Question: I'm trying to create and Odata endpoint but I'm getting this error whenever I try and perform any queries involving dates.
I've re-created it in a simple example below.

'''
<edmx:ConceptualModels>
<Schema Namespace="DataWarehouseModel" Alias="Self" annotation:UseStrongSpatialTypes="false" xmlns:annotation="http://schemas.microsoft.com/ado/2009/02/edm/annotation" xmlns="http://schemas.microsoft.com/ado/2009/11/edm">
<EntityContainer Name="DataWarehouseEntities1" annotation:LazyLoadingEnabled="true">
<EntitySet Name="People" EntityType="DataWarehouseModel.Person" />
</EntityContainer>
<EntityType Name="Person">
<Key>
<PropertyRef Name="ID" />
</Key>
<Property Name="ID" Type="Int32" Nullable="false" annotation:StoreGeneratedPattern="Identity" />
<Property Name="FirstName" Type="String" Nullable="false" MaxLength="50" FixedLength="false" Unicode="true" />
<Property Name="LastName" Type="String" Nullable="false" MaxLength="50" FixedLength="false" Unicode="true" />
<Property Name="DOB" Type="DateTime" Nullable="false" Precision="3" />
</EntityType>
</Schema>
</edmx:ConceptualModels>
<!-- C-S mapping content -->
<edmx:Mappings>
<Mapping Space="C-S" xmlns="http://schemas.microsoft.com/ado/2009/11/mapping/cs">
<EntityContainerMapping StorageEntityContainer="DataWarehouseModelStoreContainer" CdmEntityContainer="DataWarehouseEntities1">
<EntitySetMapping Name="People">
<EntityTypeMapping TypeName="DataWarehouseModel.Person">
<MappingFragment StoreEntitySet="Person">
<ScalarProperty Name="DOB" ColumnName="DOB" />
<ScalarProperty Name="LastName" ColumnName="LastName" />
<ScalarProperty Name="FirstName" ColumnName="FirstName" />
<ScalarProperty Name="ID" ColumnName="ID" />
</MappingFragment>
</EntityTypeMapping>
</EntitySetMapping>
</EntityContainerMapping>
</Mapping>
</edmx:Mappings>
'''
'''
public partial class Person
{
[Key]public int ID { get; set; }
public string FirstName { get; set; }
public string LastName { get; set; }
public System.DateTime DOB { get; set; }
}
'''
'''
public class PersonController : ODataController
{
private DataWarehouseServiceContext db = new DataWarehouseServiceContext();
private bool PersonExists(int key)
{
return db.Persons.Any(p => p.ID == key);
}
[EnableQuery]
public IQueryable<Person> Get()
{
return db.Persons;
}
protected override void Dispose(bool disposing)
{
db.Dispose();
base.Dispose(disposing);
}
}
'''
'''
http://localhost:53205/OData/Person?$top=20&$filter=DOB eq 1972-11-20T00:00:00.000Z
http://localhost:53205/OData/Person?$top=20&$filter=DOB lt 1972-11-20T00:00:00.000Z
'''
etc.
All fail with messages along the lines of :-
'''
The query specified in the URI is not valid. The binary operator LessThan is not defined for the types 'System.Nullable'1[System.DateTime]' and 'System.Nullable'1[System.DateTimeOffset]'.
'''
Can anyone help?
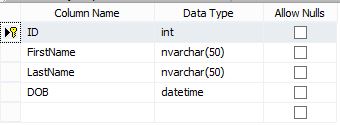
Answer: The issue here is that while Microsoft has <URL>, OData V4 doesn't include DateTime as primitive type. This means that your filter still needs to use DateTimeOffset.
While not ideal, casting the DateTime to a DateTimeOffset seems to solve the problem.
'''
/OData/Person?$top=20&$filter=cast(DOB,'Edm.DateTimeOffset') eq 1972-11-20T00:00:00.000Z
'''